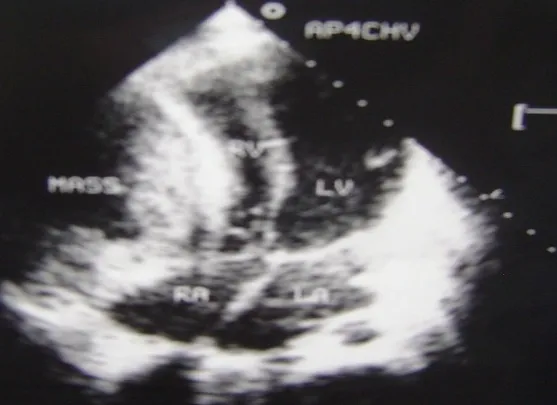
Transthoracic echocardiography showing an echolucent mass compressing the right ventricle.
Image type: radiology (ultrasound)